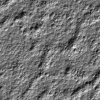
Atmospheric dust classification: not_dusty